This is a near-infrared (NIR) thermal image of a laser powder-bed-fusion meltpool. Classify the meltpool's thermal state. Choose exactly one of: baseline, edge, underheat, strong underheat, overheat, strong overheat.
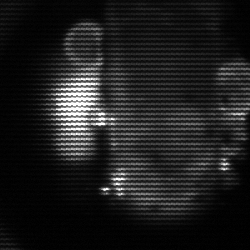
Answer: strong underheat